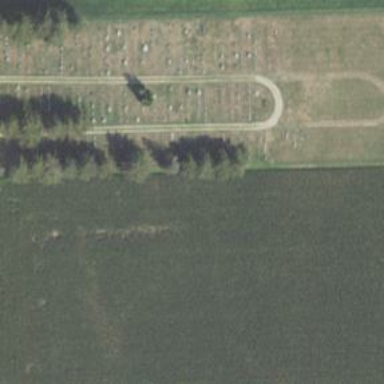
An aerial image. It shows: Cemetery.